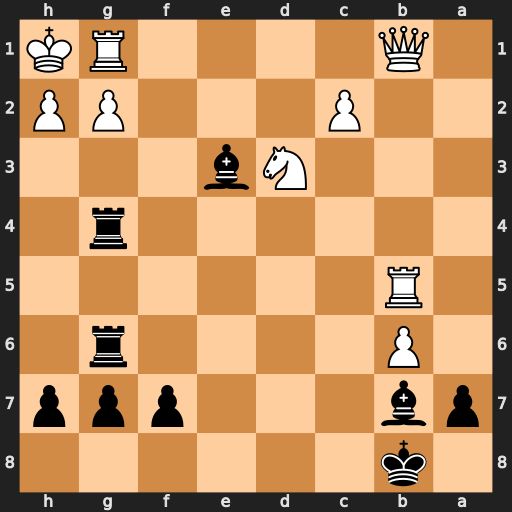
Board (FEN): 1k6/pb3ppp/1P4r1/1R6/6r1/3Nb3/2P3PP/1Q4RK
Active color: b
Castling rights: -
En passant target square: -
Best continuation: Rxg2 bxa7+ Ka8 Rxb7 Rxg1+ Qxg1 Rxg1#